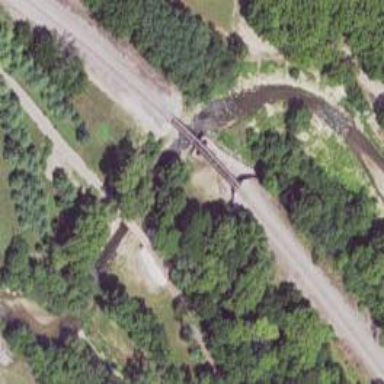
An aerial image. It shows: Bridge over single railway track.